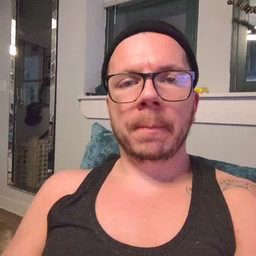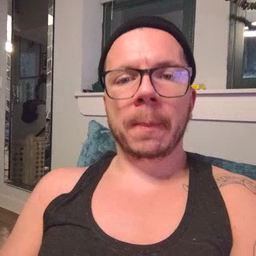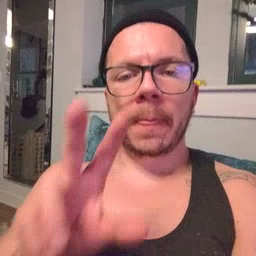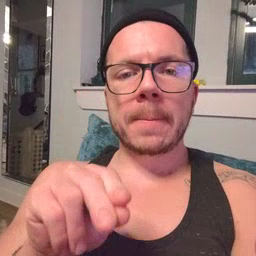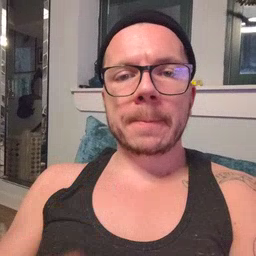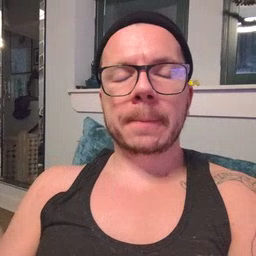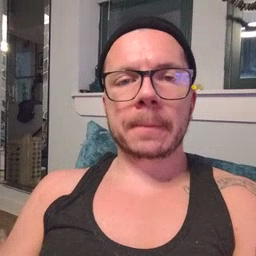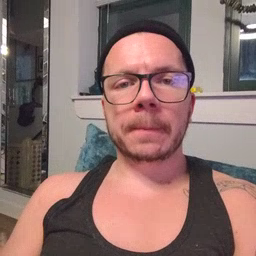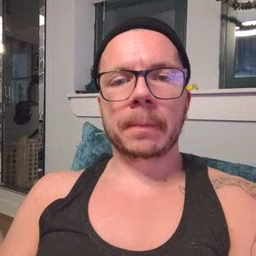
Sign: no